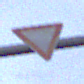
Verkehrszeichen: VorfahrtGewaehren
Umgebung: Outdoor, Urban
Tageszeit: SunriseSunset
Wetter: PartlyCloudy
Licht: Natural
Jahreszeit: NotSpecified
Kontrast: LowContrast